Question:
We've been told that the FD are:
'''
A->B
B->C
C->A
'''
But with the transitive rule, since 'A->B' and 'B->C' this also means:
'''
A->C
'''
I worked out that:
'A->BC' is true, since 'A->B' and 'A->C' are FD. I can split 'A->BC' to 'A->B', 'A->C' with the
'C->AB' is true, since 'C->A' and due to : 'C->B' is true (where 'C->A', 'A->B' means 'C->B')
Can someone tell me the correct answer and why my answer is wrong. I can't get my head round the given answer.
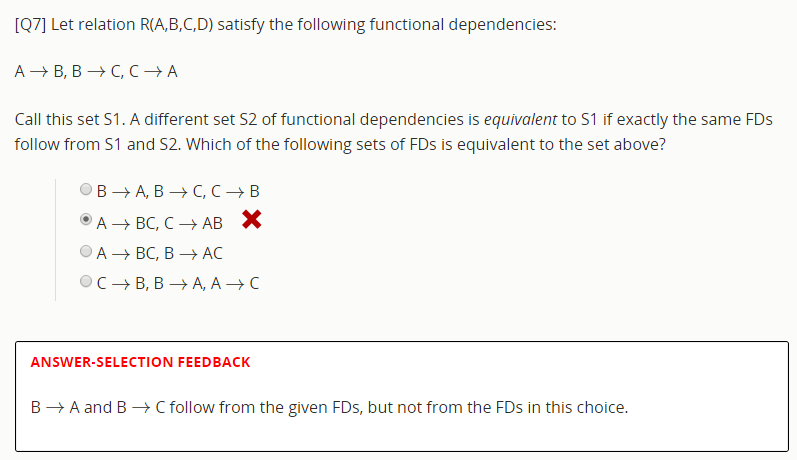
Answer: The discussion of why your answer is wrong can be found in the comments.
The correct answer is #4: only in this answer 'A', 'B' and 'C' are superkeys as in the original set of functional dependencies. In #1 'A' is not a superkey (e.g., 'A -> B' does not hold), in #3 'C' is not a superkey (e.g., 'C -> B' does not hold).